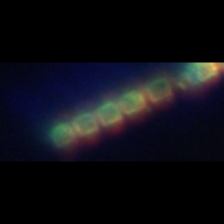
Taxon: Chaetoceros
Group: Diatoms